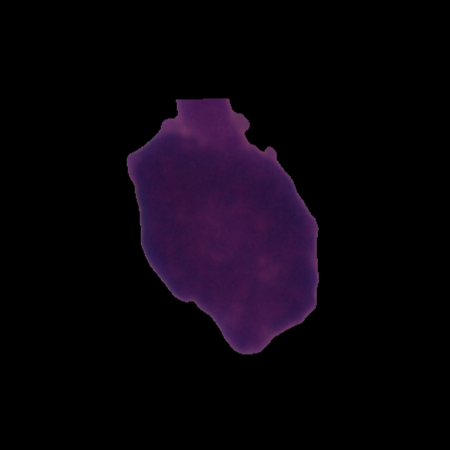
Label: healthy